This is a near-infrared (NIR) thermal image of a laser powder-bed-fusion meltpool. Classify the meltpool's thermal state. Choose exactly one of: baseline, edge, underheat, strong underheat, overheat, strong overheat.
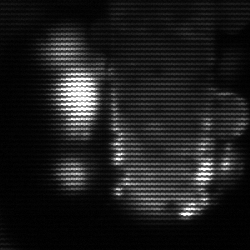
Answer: strong underheat